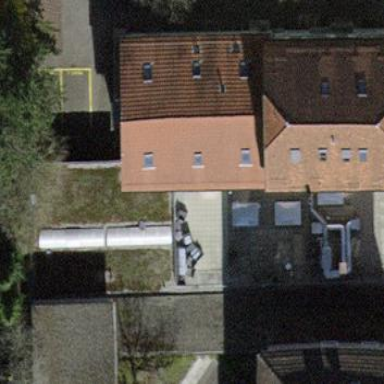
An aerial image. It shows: Kindergarten building.